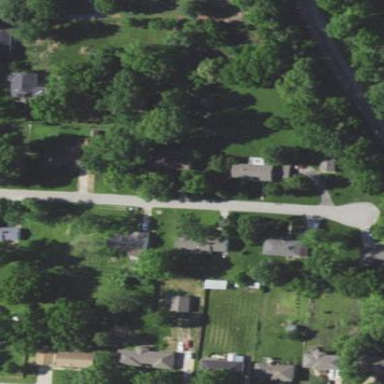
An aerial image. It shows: This residential area consists of single-family homes.